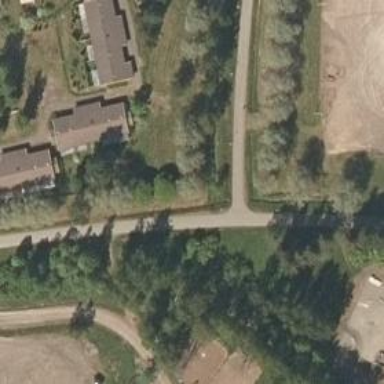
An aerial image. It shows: Asphalt cycleway for shared use.